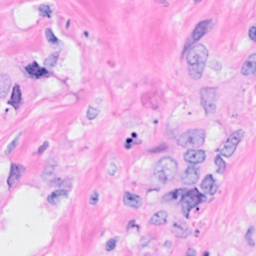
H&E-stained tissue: Breast